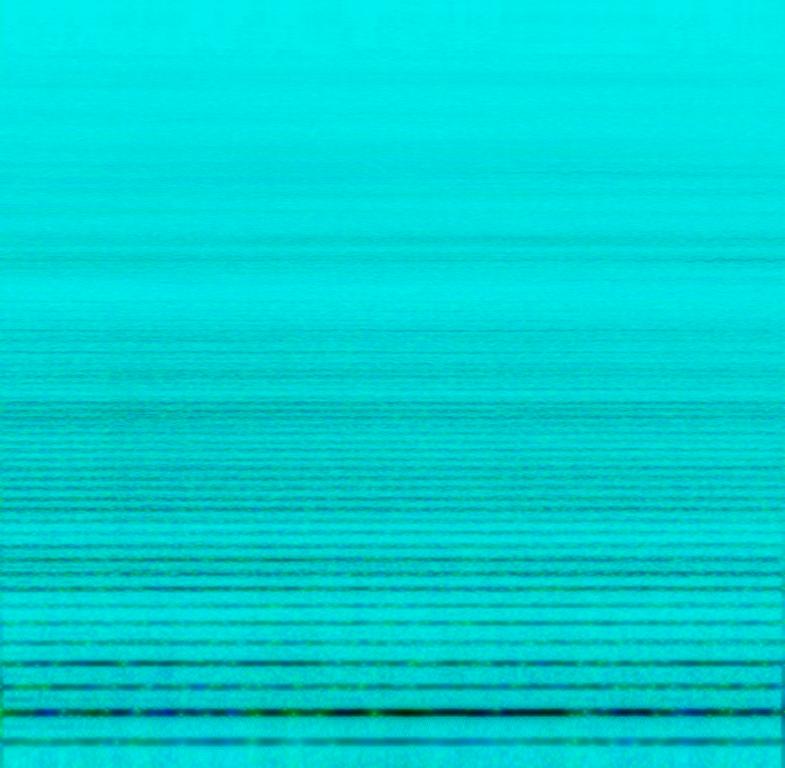
This clip is a vocalisation of the Om Mantra. The tempo is slow with a droning  melody and repetitive chanting of the word Om. It is meditative, calming, soothing, spiritual, lulling, hypnotic and trance like. This is Mantra Meditation  music.